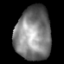
Tissue: lung
Cell type: Epithelial cells
Senescence score: 0.2135
Nuclear area (px): 1873
Mean DAPI intensity: 126.722